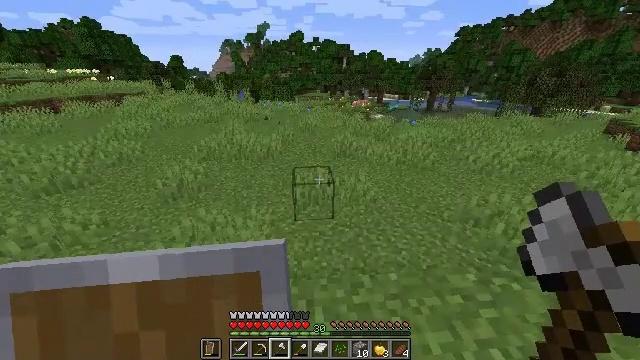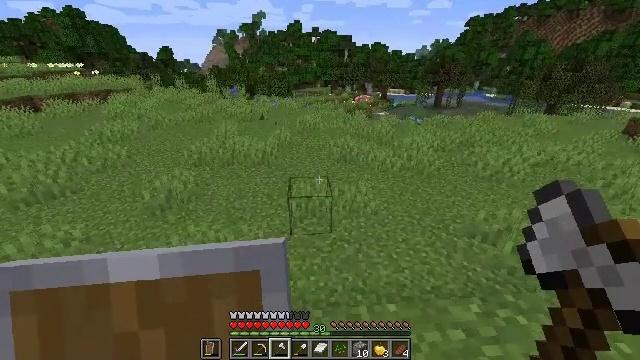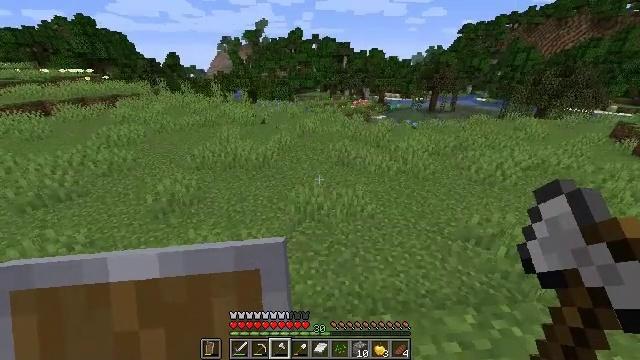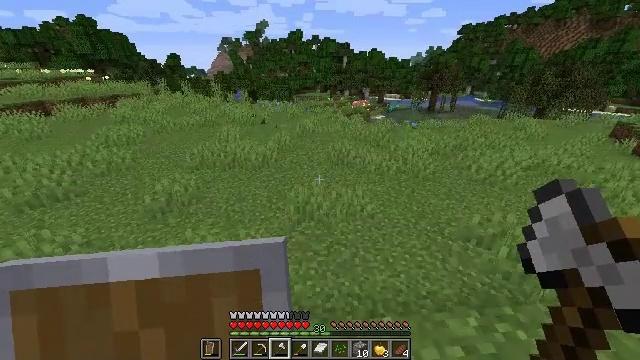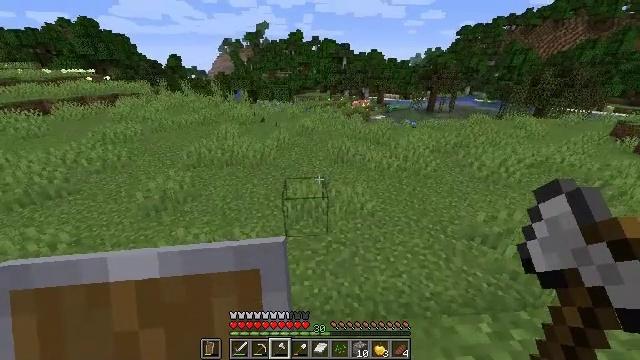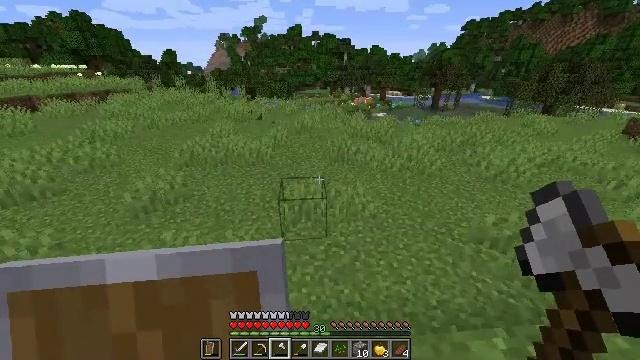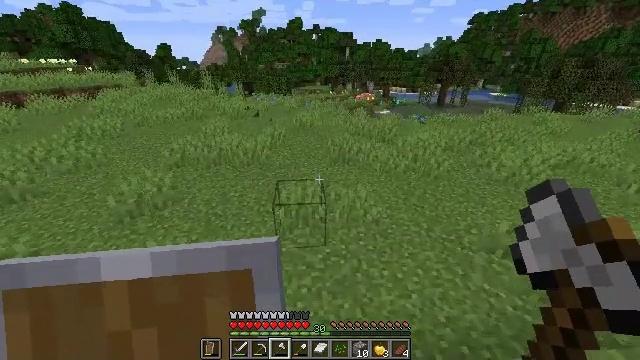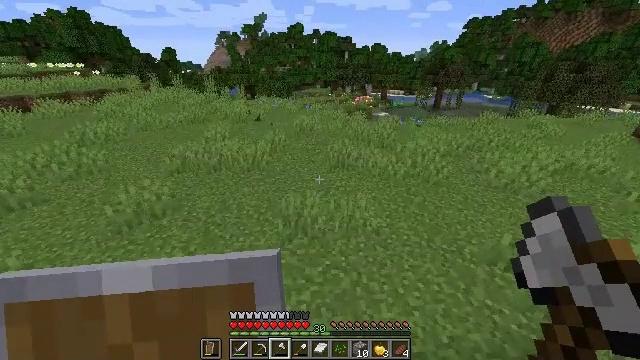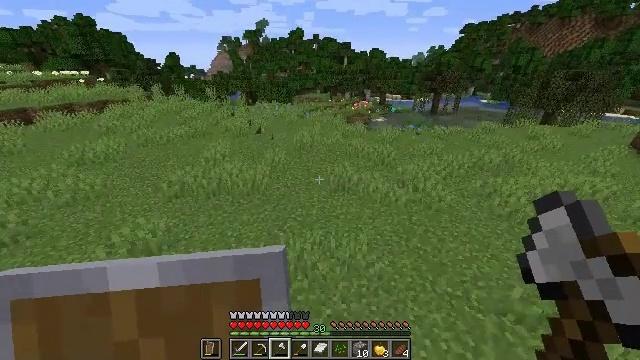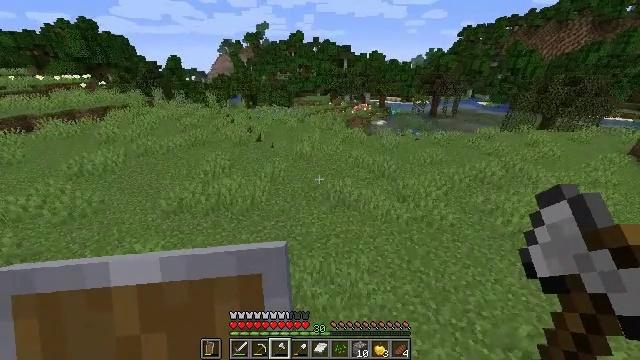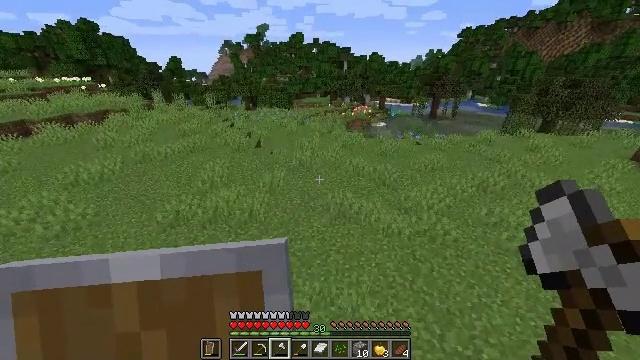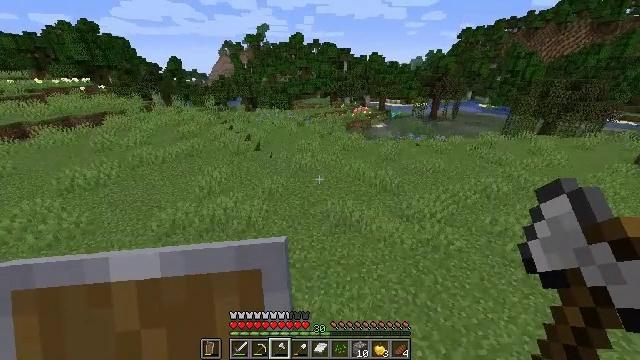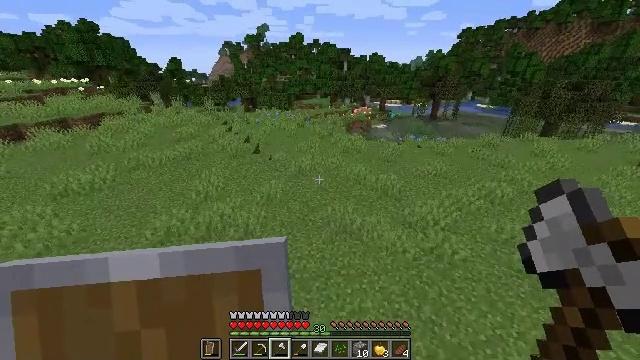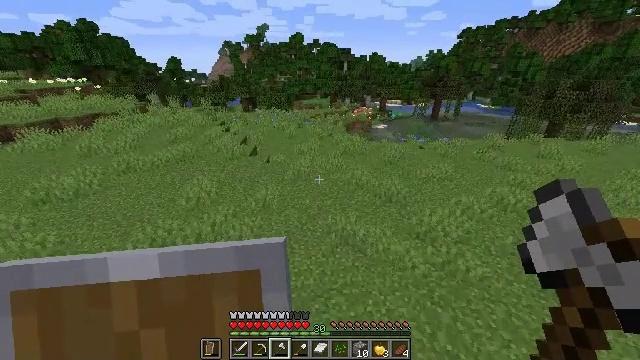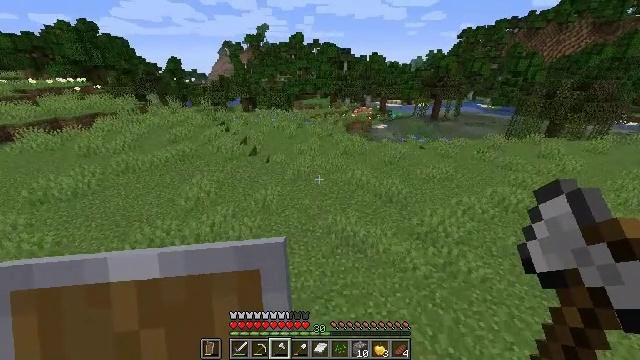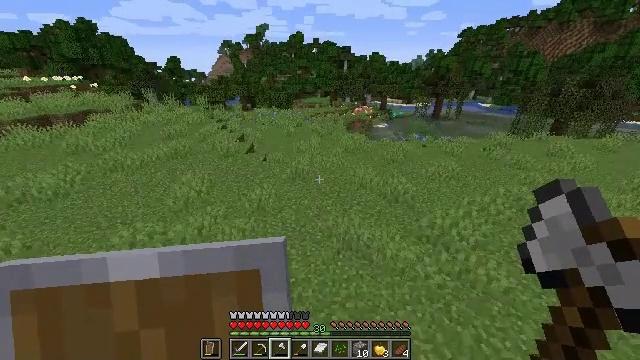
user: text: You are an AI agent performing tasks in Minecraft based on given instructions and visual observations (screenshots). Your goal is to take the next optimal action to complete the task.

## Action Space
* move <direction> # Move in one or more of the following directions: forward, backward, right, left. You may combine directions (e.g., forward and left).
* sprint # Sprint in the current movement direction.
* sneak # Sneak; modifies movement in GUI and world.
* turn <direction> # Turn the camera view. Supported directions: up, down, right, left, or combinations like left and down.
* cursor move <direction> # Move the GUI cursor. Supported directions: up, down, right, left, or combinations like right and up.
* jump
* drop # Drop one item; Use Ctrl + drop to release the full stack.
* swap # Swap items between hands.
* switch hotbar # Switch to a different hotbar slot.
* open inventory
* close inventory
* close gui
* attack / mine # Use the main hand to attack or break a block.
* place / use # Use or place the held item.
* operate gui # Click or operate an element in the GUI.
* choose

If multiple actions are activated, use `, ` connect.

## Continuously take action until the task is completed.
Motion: motion action
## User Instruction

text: Hunt a chicken.
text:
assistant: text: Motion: move forward, sprint, jump
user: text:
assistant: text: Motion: move forward, sprint, jump
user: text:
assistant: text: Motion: move forward, sprint, jump
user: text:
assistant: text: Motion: move forward, sprint, jump
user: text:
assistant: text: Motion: move forward, sprint, jump
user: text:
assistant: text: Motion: move forward, sprint, jump
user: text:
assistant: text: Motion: move forward, sprint, jump
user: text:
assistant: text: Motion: move forward, sprint, jump
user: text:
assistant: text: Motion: move forward, sprint, jump
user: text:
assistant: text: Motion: move forward, sprint, jump
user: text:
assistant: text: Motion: move forward, sprint, jump
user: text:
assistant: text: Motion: move forward, sprint, jump
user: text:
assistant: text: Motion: move forward, sprint, jump
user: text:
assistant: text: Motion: move forward, sprint, jump
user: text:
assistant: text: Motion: move forward, sprint, jump
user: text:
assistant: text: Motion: move forward, sprint, jump
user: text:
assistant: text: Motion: move forward, sprint, jump
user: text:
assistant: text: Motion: move forward, sprint, jump
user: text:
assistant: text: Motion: move forward, sprint, jump
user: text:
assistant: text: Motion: move forward, sprint, turn left, jump
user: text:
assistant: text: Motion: move forward, sprint, turn left, jump
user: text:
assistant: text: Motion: move forward, sprint, jump
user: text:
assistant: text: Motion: move forward, sprint, jump
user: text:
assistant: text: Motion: move forward, sprint, jump
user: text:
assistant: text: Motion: move forward, sprint, jump
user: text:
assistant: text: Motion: move forward, sprint, jump
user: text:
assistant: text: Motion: move forward, sprint, jump
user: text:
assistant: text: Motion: move forward, sprint, jump
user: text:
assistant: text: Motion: move forward, sprint, jump
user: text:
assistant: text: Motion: move forward, sprint, jump